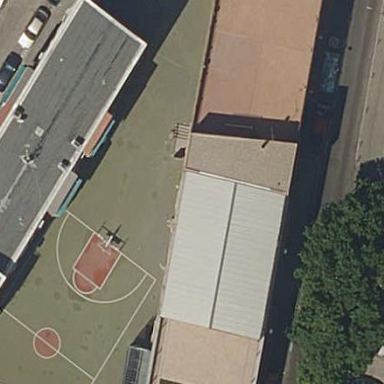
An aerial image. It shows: School.